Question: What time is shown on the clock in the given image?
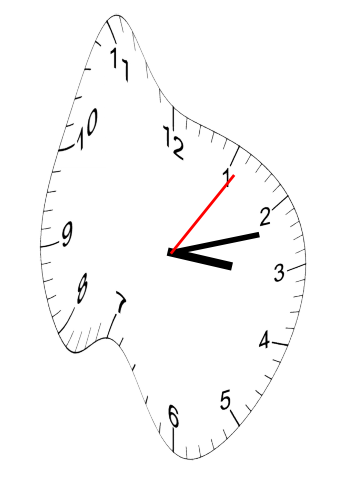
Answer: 03:12:06